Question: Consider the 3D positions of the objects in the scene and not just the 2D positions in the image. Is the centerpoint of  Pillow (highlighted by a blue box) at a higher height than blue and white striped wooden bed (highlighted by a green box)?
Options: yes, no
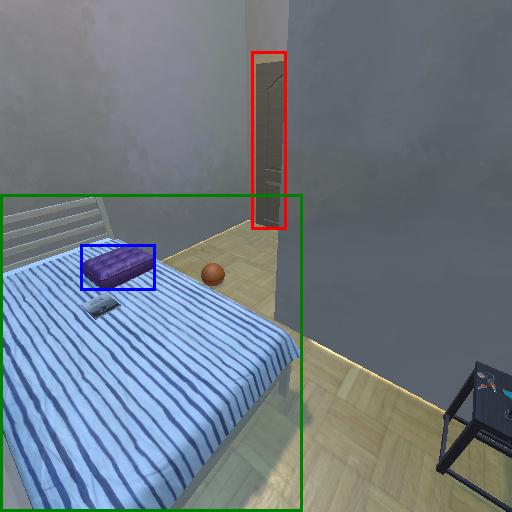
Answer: yes